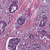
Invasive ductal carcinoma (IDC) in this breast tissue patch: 0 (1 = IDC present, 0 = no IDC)